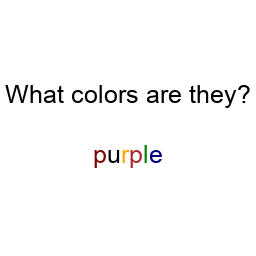
Color: maroon, black, orange, brown, green, navy
Color name shown: purple
Background color: white
Question text color: black